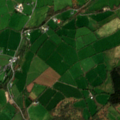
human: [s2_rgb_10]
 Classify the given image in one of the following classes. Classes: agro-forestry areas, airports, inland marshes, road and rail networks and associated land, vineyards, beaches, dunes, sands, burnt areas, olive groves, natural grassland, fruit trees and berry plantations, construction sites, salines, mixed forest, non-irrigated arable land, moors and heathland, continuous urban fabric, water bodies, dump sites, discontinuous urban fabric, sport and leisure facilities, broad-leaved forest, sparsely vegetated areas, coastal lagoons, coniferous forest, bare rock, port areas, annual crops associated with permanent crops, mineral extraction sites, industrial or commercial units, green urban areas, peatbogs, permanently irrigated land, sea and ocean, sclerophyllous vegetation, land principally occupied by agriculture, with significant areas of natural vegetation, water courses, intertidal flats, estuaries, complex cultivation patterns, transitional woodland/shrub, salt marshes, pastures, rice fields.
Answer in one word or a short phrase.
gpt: pastures